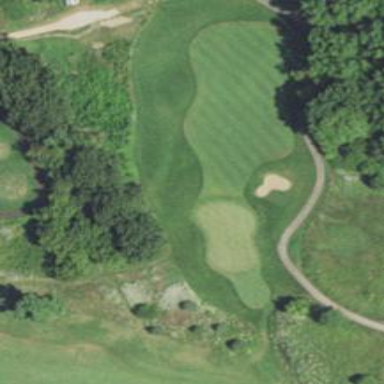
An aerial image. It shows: Golf hole.